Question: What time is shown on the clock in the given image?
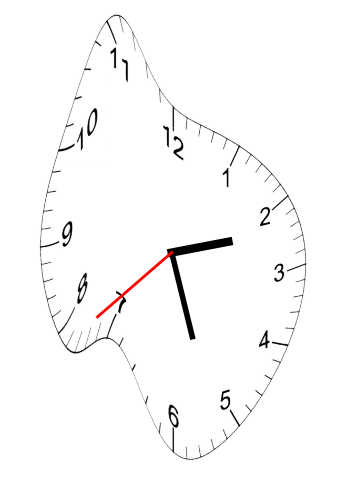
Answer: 02:26:38